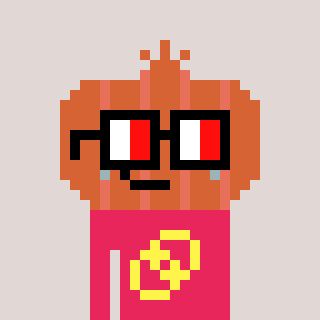
a pixel art character with square glasses with black frames and red eyes, a onion-shaped head and a redpinkish-colored body on a warm background